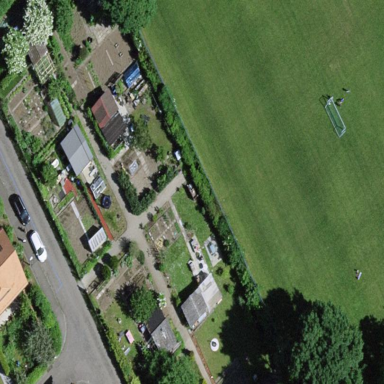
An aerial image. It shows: Allotments area.